Interaction volume radius: 10 \u00c5
Interaction volume height: 30 \u00c5
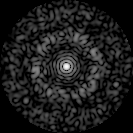
Disorder parameter: 0.8228